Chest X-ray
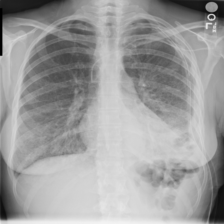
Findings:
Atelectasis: negative
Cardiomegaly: negative
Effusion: negative
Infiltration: negative
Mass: negative
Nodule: negative
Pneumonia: negative
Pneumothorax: negative
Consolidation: negative
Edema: negative
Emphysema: negative
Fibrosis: negative
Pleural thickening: negative
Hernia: negative